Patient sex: F
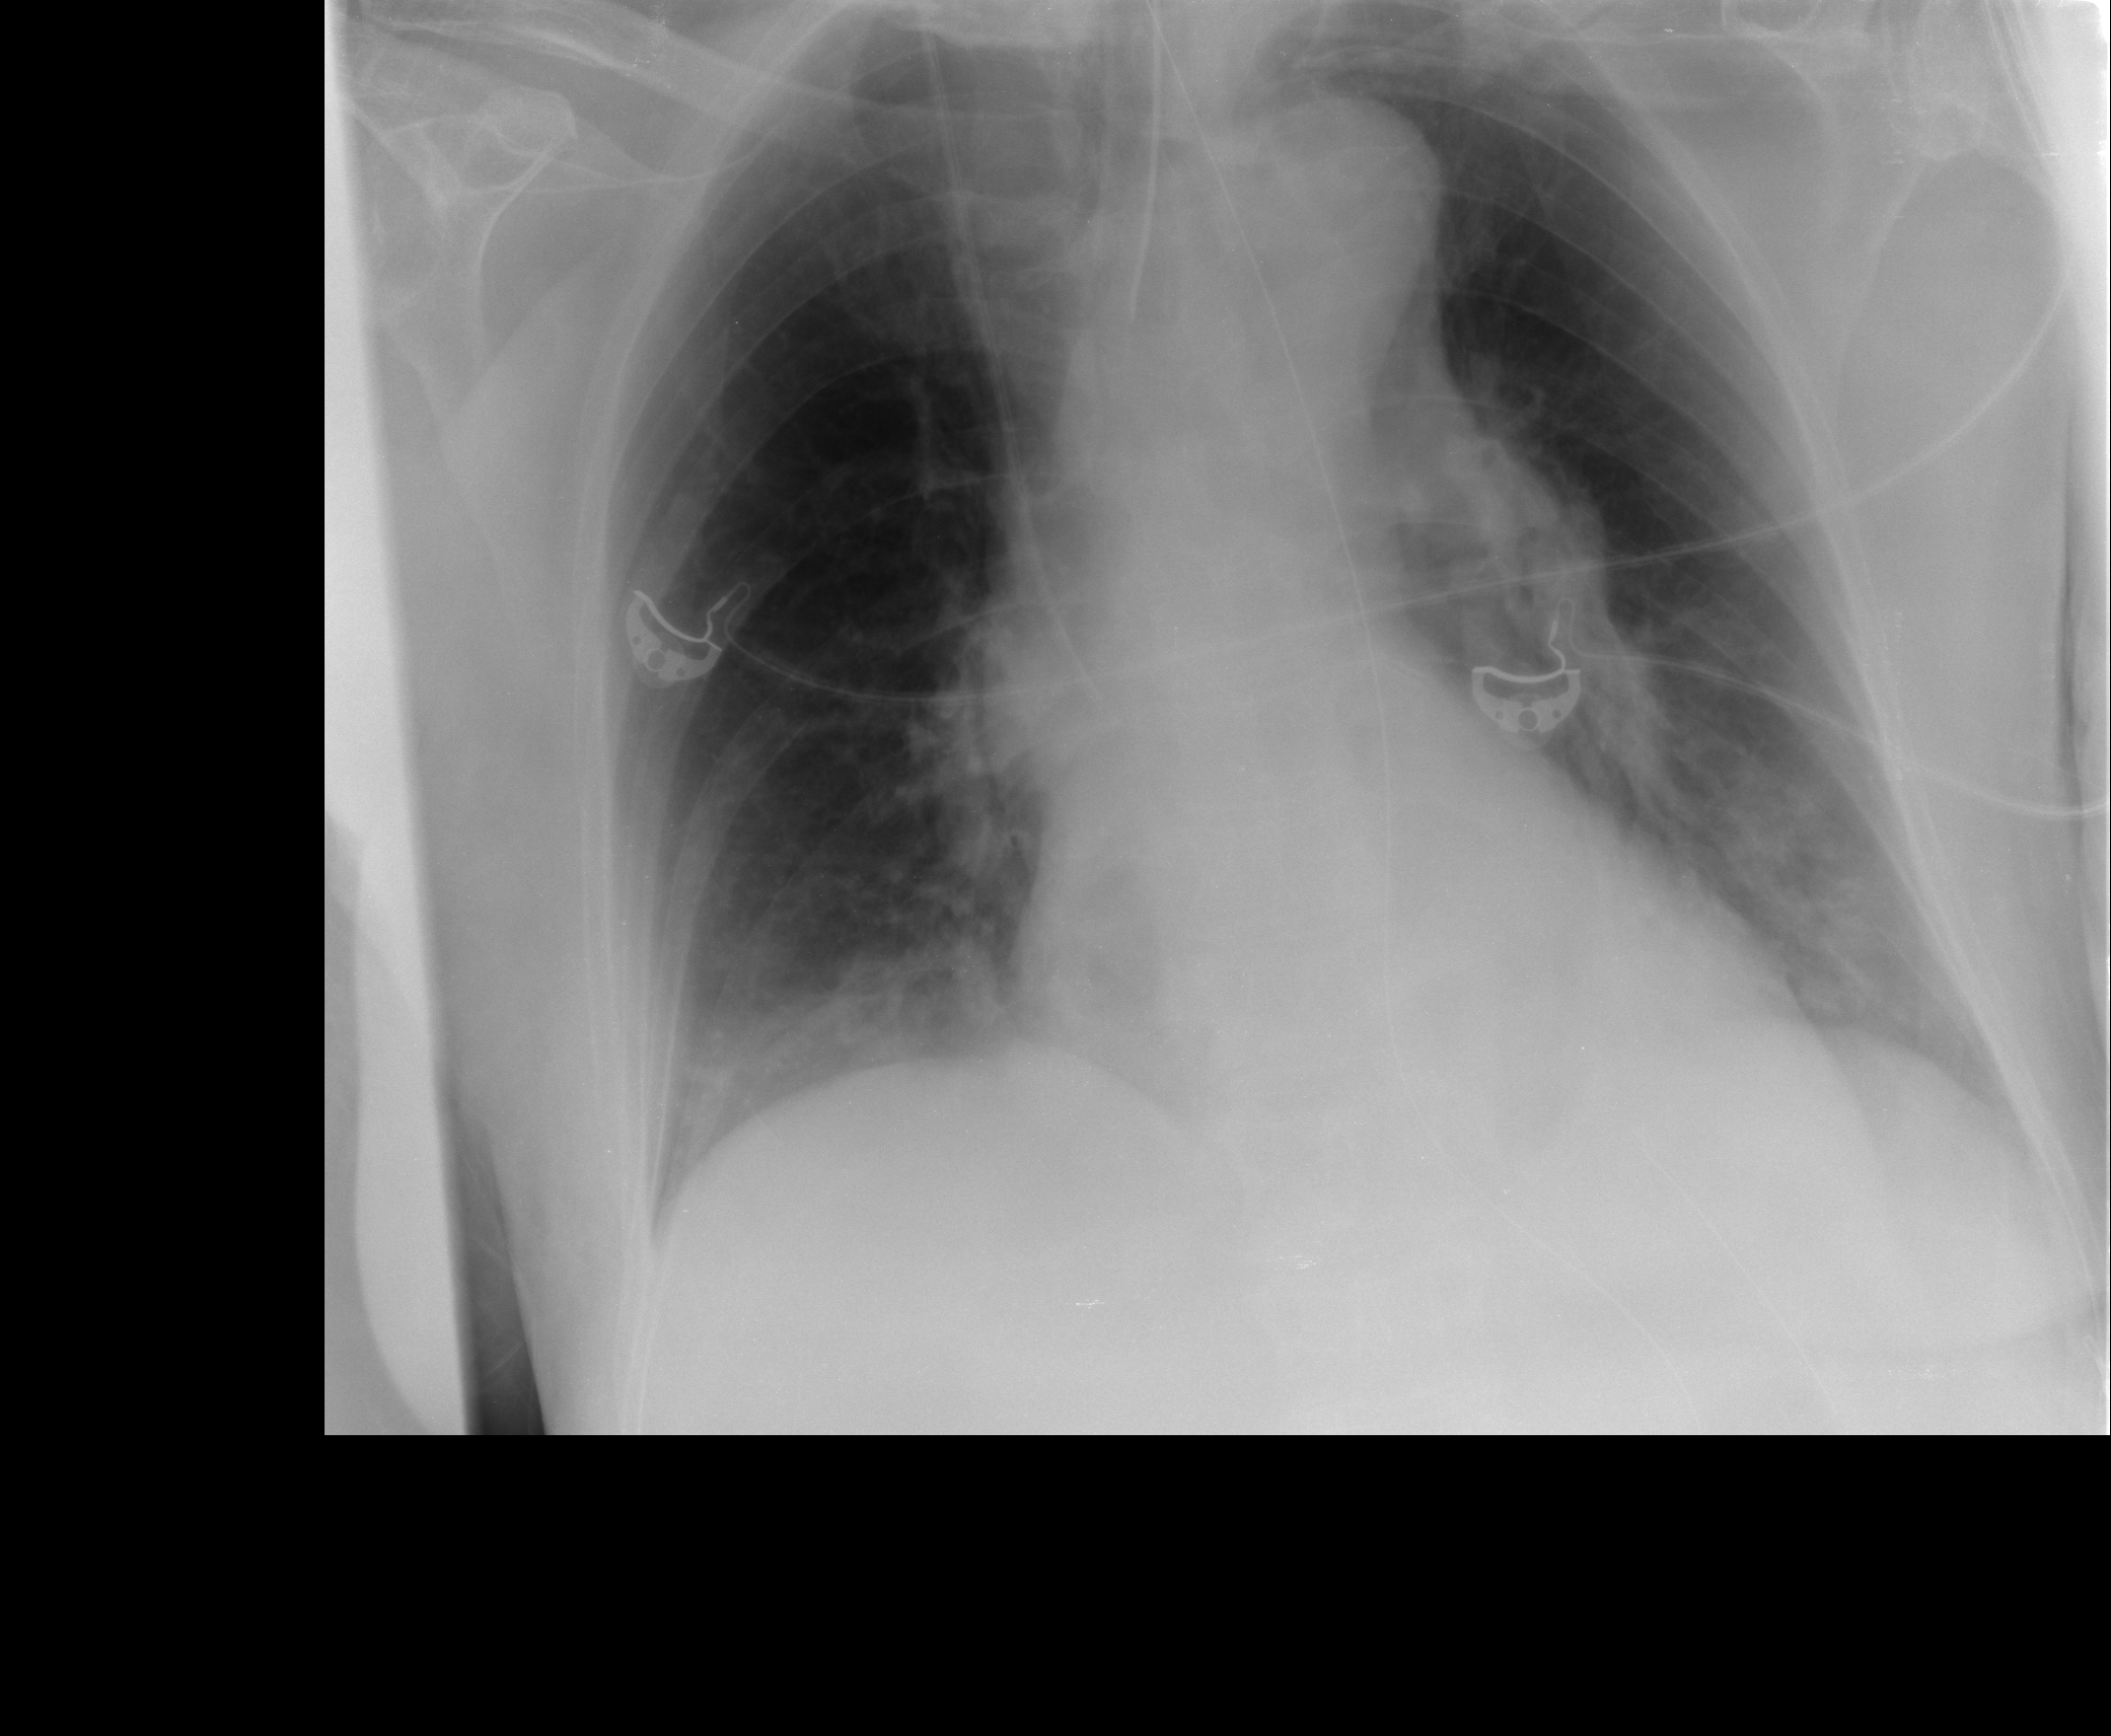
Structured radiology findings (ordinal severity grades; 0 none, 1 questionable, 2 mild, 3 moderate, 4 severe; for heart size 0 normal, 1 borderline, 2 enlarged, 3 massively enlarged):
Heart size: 2
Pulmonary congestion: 0
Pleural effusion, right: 0
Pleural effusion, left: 1
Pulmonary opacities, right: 0
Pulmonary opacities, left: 0
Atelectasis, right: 2
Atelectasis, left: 2